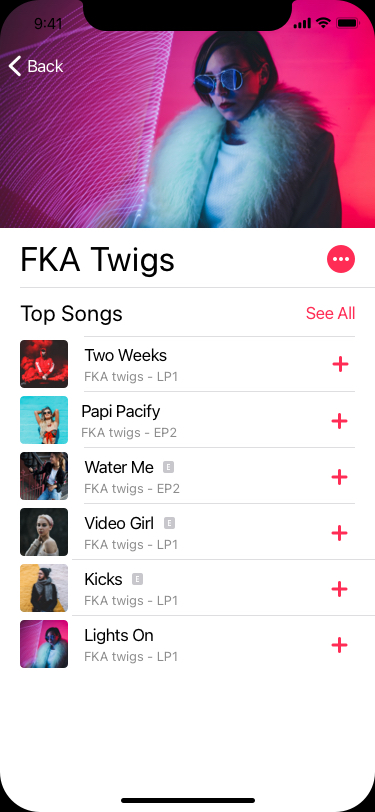
Text in this UI design:
FKA twigs - LP1
Kicks
FKA twigs - LP1
Lights On
FKA twigs - LP1
Video Girl
FKA twigs - EP2
Water Me
FKA twigs - EP2
Papi Pacify
FKA twigs - LP1
Two Weeks
See All
Top Songs
FKA Twigs
Back